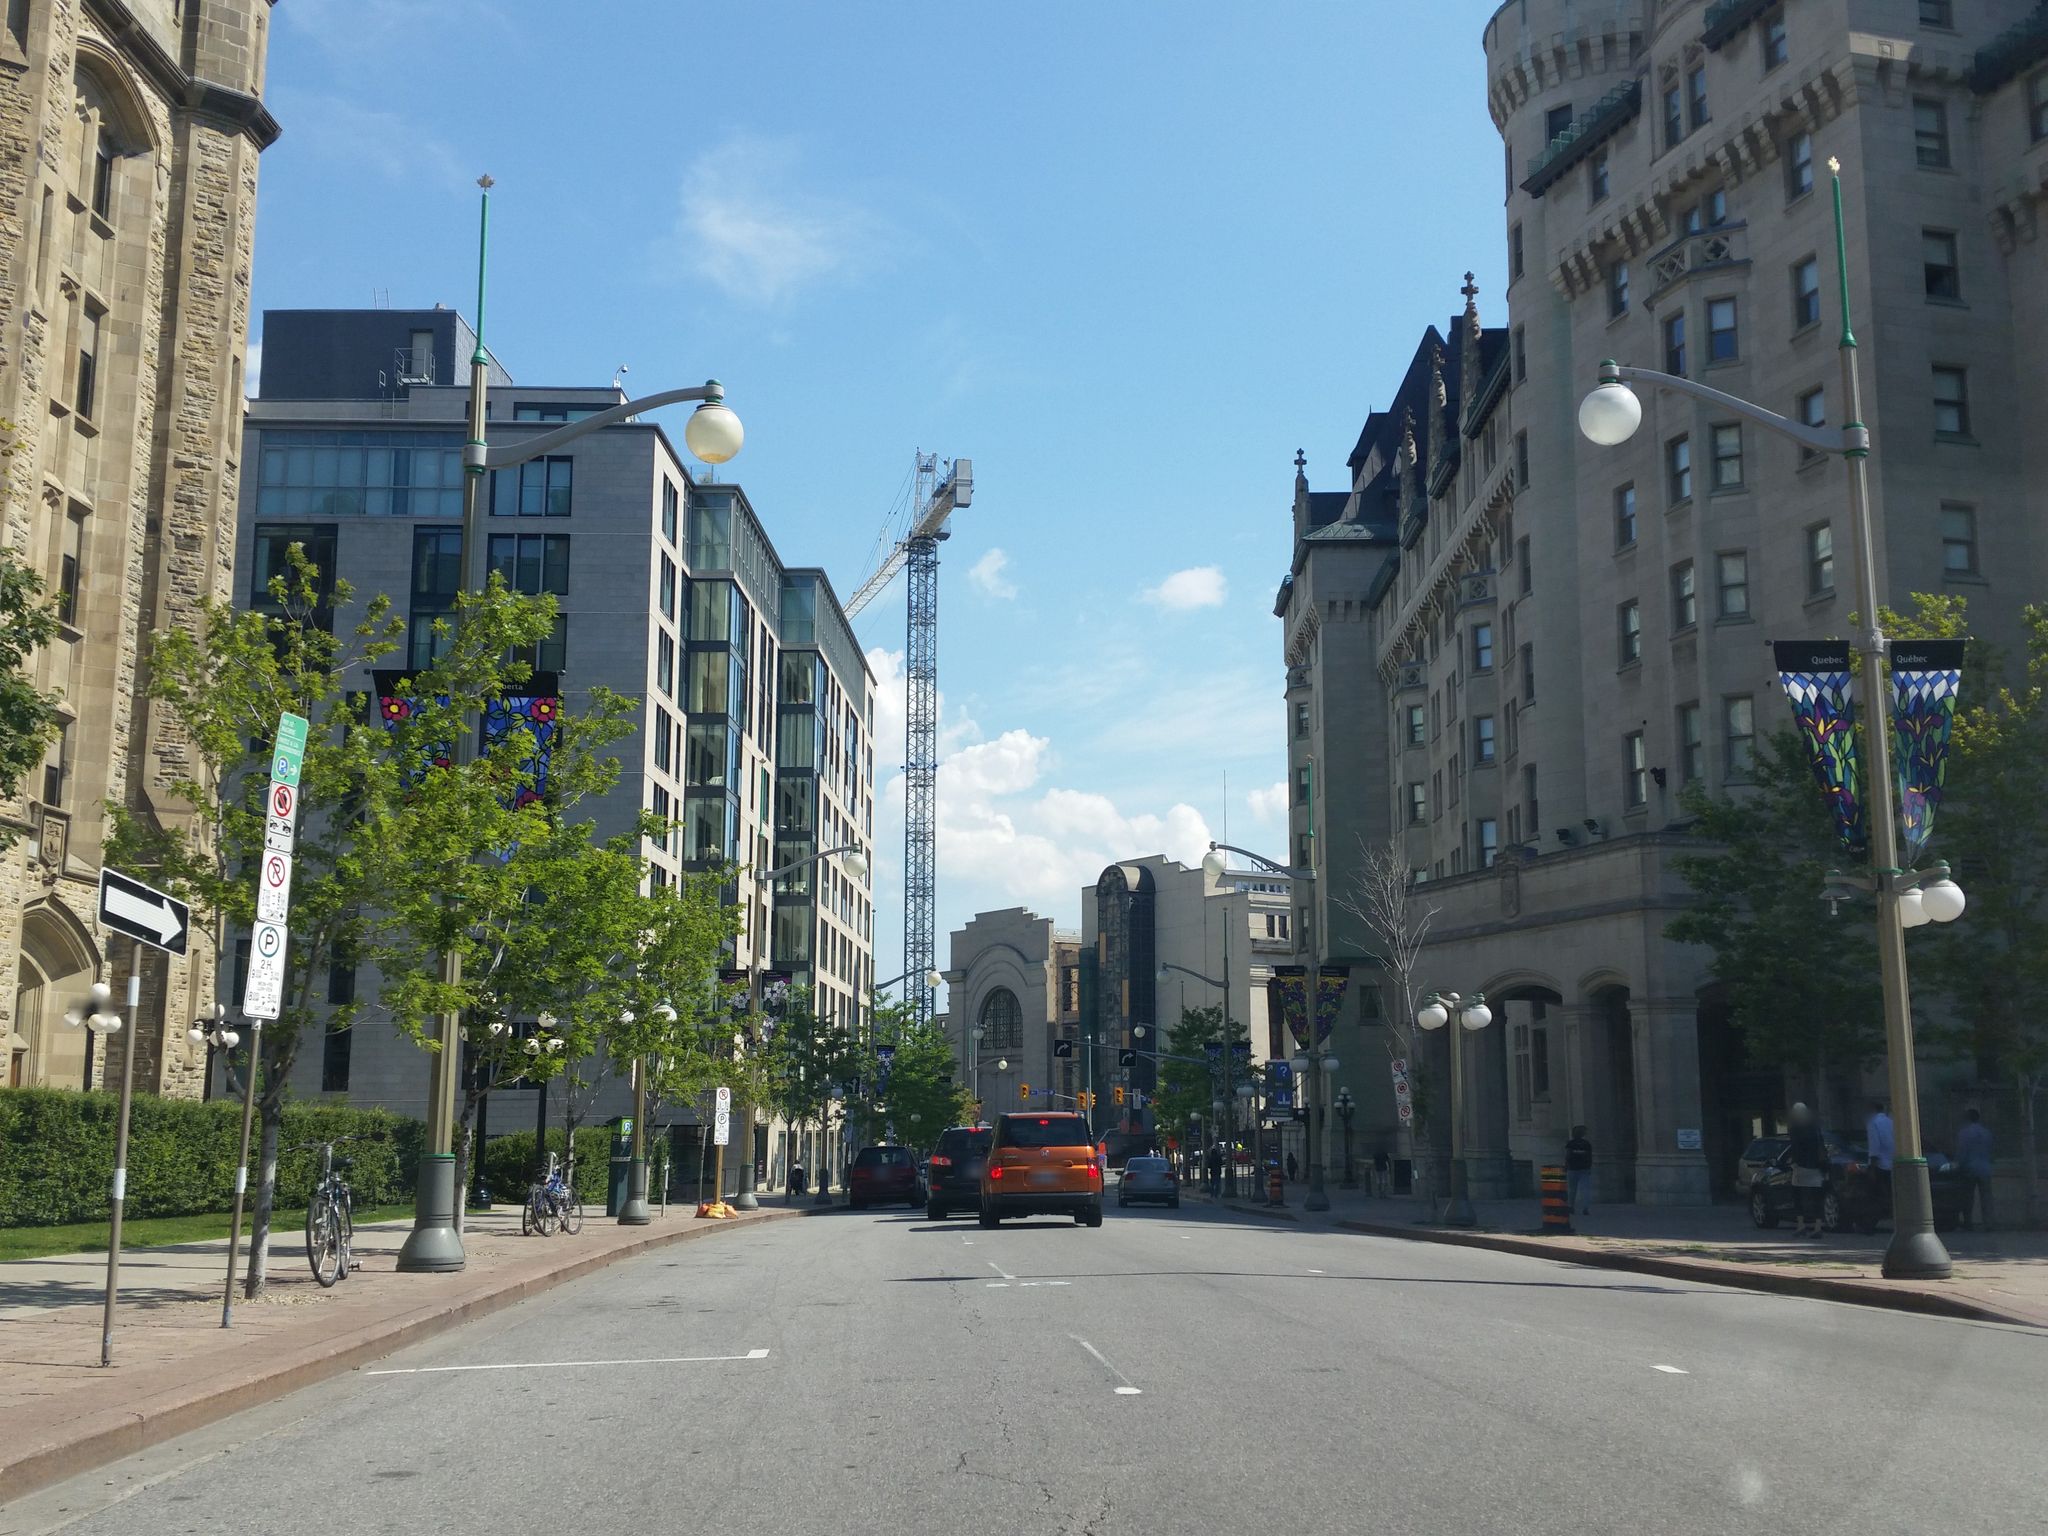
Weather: clear
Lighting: day
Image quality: good
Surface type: driving surface
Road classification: secondary
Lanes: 2
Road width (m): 2.5
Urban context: urban centre
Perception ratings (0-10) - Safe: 5, Lively: 9.02, Beautiful: 5.74, Boring: 2.38, Depressing: 5.57, Wealthy: 8.38